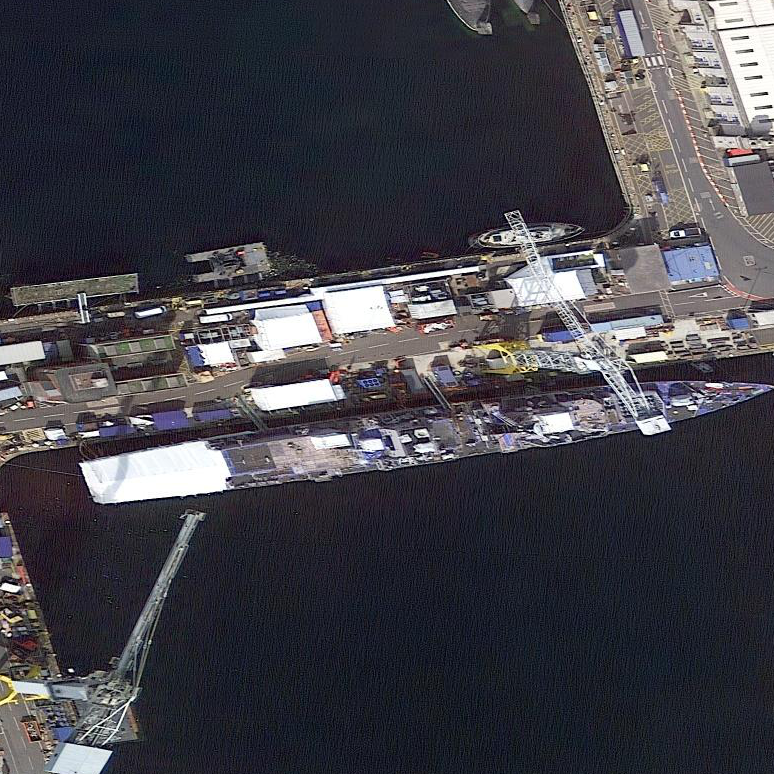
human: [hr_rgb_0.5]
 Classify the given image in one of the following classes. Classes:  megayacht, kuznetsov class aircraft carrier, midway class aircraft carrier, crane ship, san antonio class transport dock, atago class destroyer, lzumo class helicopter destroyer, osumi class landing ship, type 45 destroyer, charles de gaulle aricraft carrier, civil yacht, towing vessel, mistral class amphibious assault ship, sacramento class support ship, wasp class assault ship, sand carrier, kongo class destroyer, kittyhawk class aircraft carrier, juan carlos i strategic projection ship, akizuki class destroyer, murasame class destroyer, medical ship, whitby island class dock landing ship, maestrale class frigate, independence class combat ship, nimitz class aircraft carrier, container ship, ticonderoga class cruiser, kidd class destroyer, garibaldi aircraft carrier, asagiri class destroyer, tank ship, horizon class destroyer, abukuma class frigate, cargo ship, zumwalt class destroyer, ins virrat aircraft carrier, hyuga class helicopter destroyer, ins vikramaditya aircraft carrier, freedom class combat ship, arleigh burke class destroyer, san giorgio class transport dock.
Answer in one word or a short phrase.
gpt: Type 45 destroyer